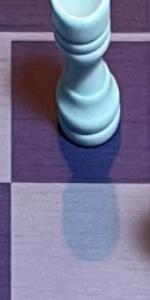
Label: Empty